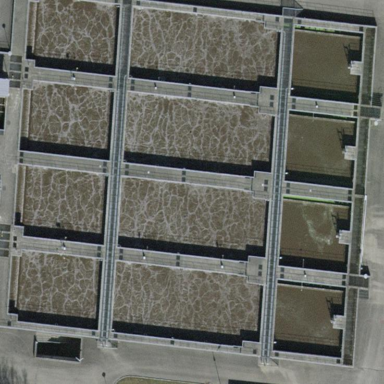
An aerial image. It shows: Basin for wastewater treatment with natural water resources.